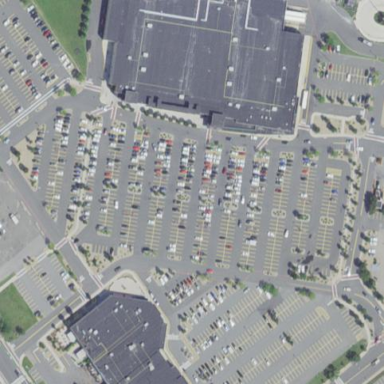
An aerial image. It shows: Retail area.